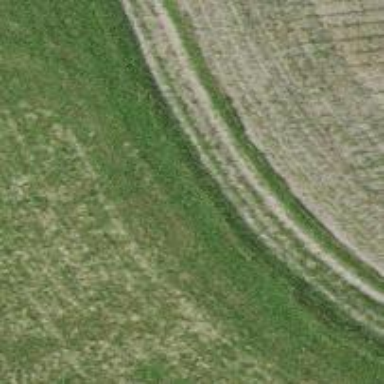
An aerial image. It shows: Grassy track with grade 5 track type.